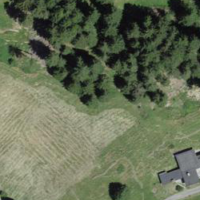
EUNIS habitat code: 24
Species observed at this site:
Alnus alnobetula